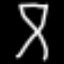
Label: hourglass